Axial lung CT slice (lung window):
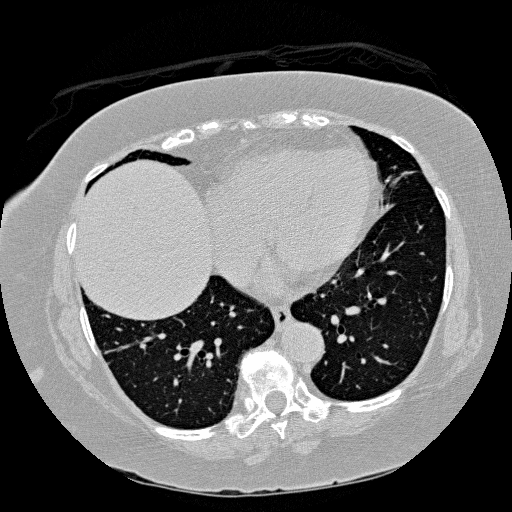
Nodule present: no